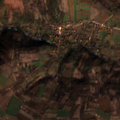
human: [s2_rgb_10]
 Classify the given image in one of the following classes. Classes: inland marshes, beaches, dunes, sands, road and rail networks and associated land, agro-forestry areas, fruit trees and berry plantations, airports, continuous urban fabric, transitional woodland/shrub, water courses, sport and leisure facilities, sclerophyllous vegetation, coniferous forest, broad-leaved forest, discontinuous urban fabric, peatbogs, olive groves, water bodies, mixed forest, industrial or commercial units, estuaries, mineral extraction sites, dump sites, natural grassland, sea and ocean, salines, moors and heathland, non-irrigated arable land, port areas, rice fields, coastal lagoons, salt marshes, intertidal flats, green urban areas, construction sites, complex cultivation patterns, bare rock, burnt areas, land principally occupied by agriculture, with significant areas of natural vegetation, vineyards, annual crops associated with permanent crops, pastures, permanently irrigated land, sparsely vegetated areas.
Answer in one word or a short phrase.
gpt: complex cultivation patterns, land principally occupied by agriculture, with significant areas of natural vegetation, broad-leaved forest, transitional woodland/shrub